Question: I want to develop an app based on the image in which thumbnails can move from top to bottom and left to right simultaneously.
please refer the image where gray parts are the thumbnails.
I want to know from where i can start
Looking for the help
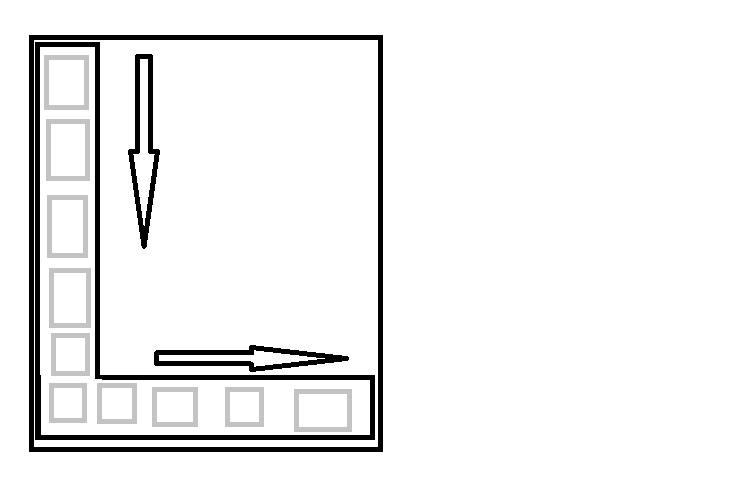
Answer: I think that you do not need to handle the scroll of both the views, but just move the items from one view to another. The below snippet moves children from the horizontal scroll view to the vertical scroll view.
'''
int[] xy = new int[2];
// horizontalComponents contains all the children of the
// horizontal scroll view, this statement reads the location
// of the ith child of the view.
horizontalComponents[i].getLocationInWindow(xy);
// Check for some limit of the x-coordinate
if (xy[0] < 58) {
// Linear layout in horizontal scroll view &
// vertical scroll view respectively
hrzChild.removeView(horizontalComponents[i]);
vertChild.addView(horizontalComponents[i]);
hrzScroll.fullScroll(HorizontalScrollView.FOCUS_LEFT);
vertScroll.scrollTo(0, 0);
}
'''
I've put this snippet in the onScroll method of a gesture listener of the horizontal scroll view.
I hope it helps..